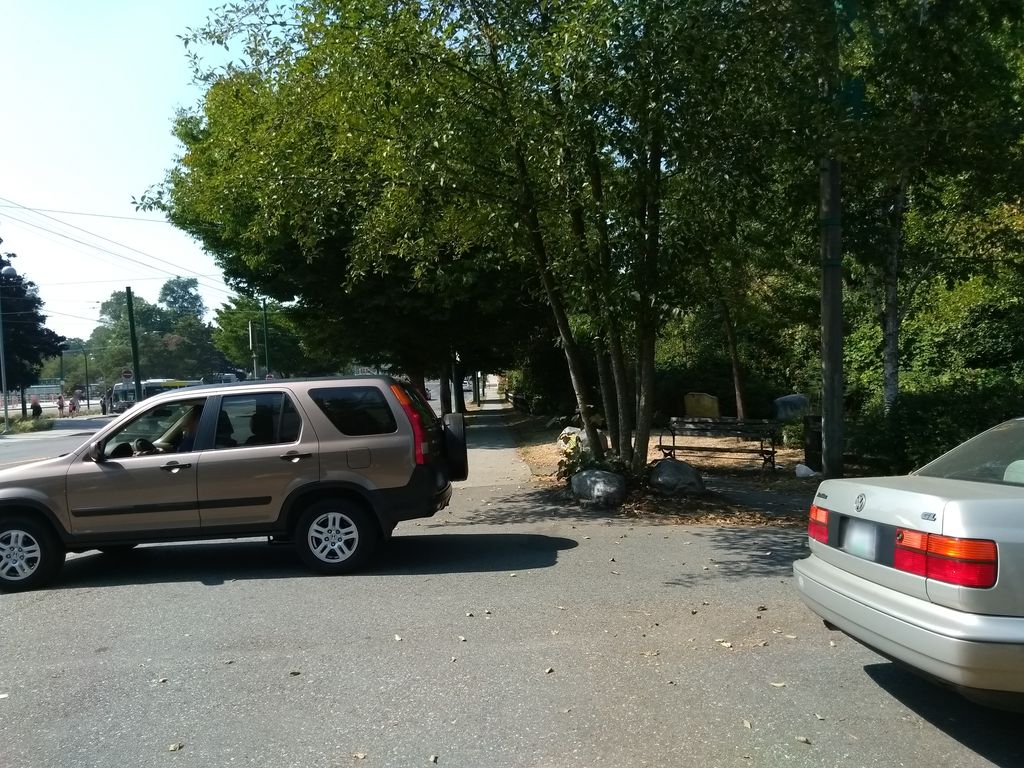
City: vancouver